Question: I have an issue with one of my javascripts. Im using this code '$('select[name="groupid"]').val('Crew Group').change('select#groupid');' to select from a drop down menu, but unless i click it, it doesnt change some variables and values on the page. How can i simulate clicking it or anything? Someone said 'change()' but it didnt work using '$('select[name="groupid"]').val('Crew Group').change();' either.
Any ideas? I would assume simulating a click or enter would work if thats possible?
This is what i see for change if anthing
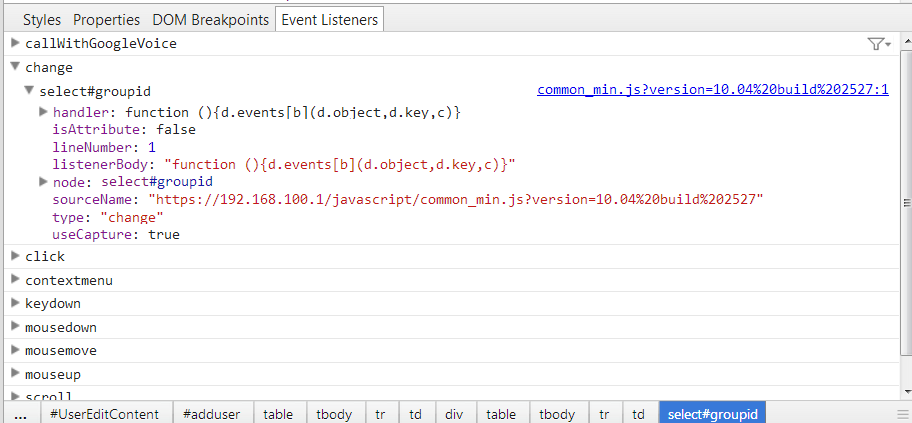
Answer: Try with '.trigger('change')'
'''
$('select[name="groupid"]').val('Crew Group').trigger('change');
'''